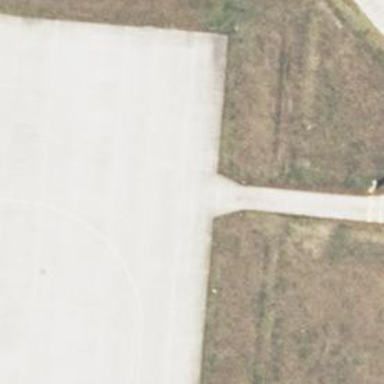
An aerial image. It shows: Taxiway at the airport with concrete surface.